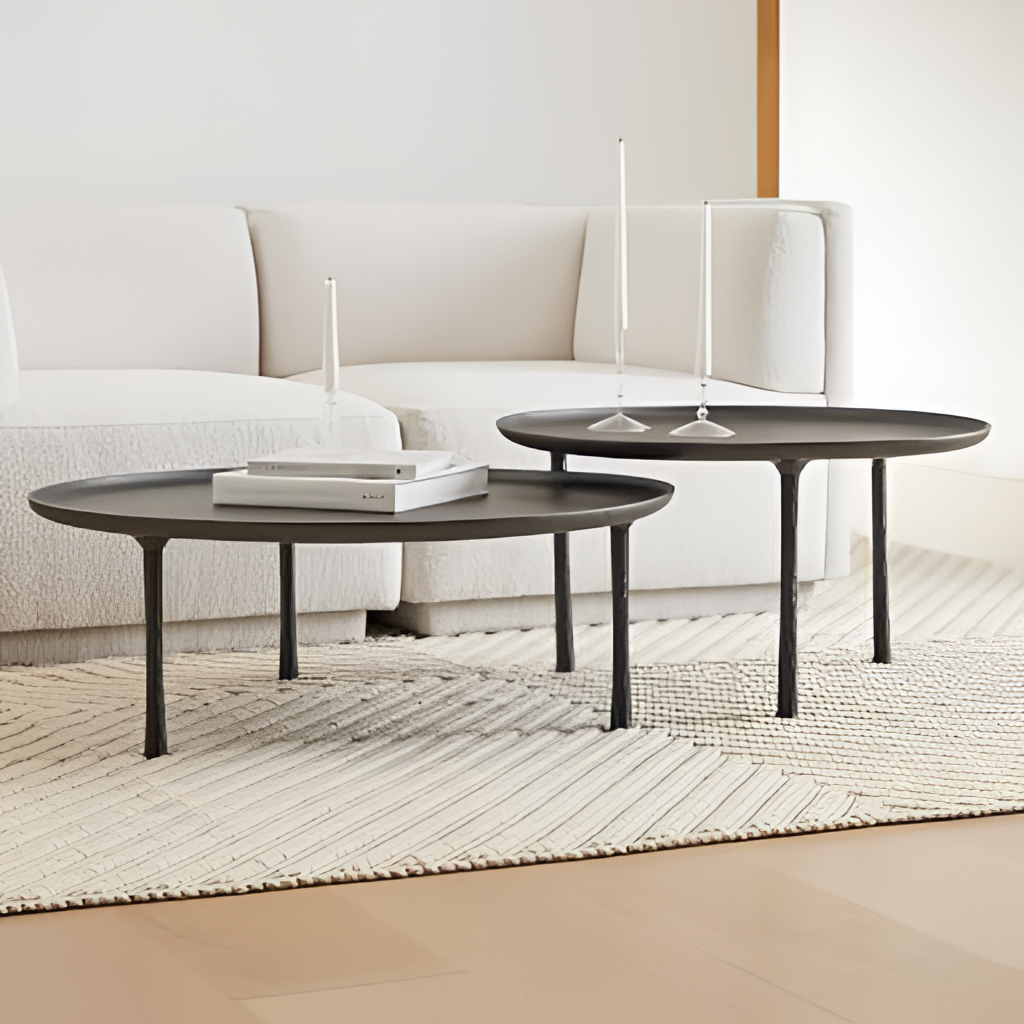
living room, metal coffee table, paint wallpaper, with solid pattern, beige wood flooring, with plank pattern, modern